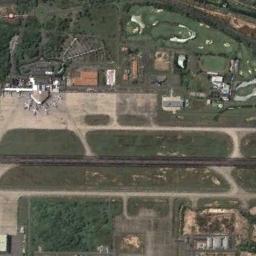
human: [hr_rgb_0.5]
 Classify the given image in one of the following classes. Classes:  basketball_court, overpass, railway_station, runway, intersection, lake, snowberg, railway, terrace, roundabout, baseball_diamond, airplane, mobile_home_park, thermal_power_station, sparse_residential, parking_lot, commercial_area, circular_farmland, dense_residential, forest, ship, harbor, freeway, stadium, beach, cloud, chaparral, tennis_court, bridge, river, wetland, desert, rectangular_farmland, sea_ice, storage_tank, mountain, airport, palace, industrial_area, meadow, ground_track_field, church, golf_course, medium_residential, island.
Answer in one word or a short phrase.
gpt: airport